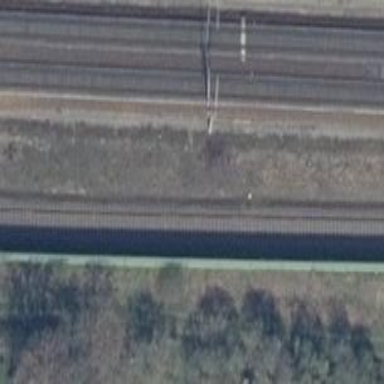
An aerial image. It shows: Railway signal.